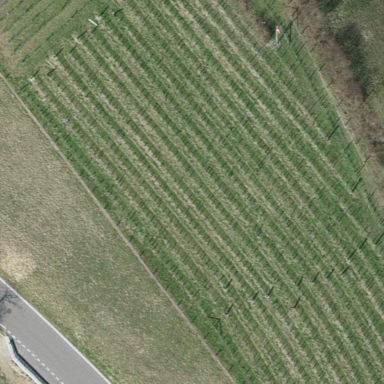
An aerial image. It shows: Vineyard.